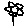
Label: flower